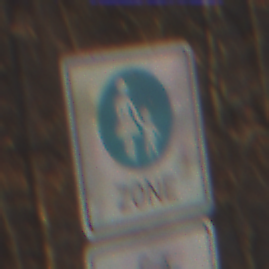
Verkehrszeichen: BeginnFussgaengerzone
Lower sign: EinspurigeFahrzeugeFrei1
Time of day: SunriseSunset
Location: Outdoor (Nature)
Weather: Clear
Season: Autumn
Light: Natural